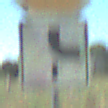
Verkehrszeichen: VerlaufVorfahrtsstrasse10
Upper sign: Stop
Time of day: Midday
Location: Outdoor (Special)
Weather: PartlyCloudy
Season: NotSpecified
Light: Natural